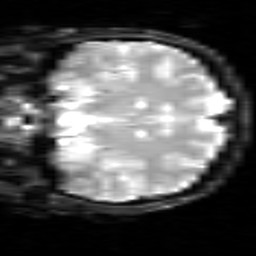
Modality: inplaneT2
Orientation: coronal
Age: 21
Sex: female